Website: apple
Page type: billing-address
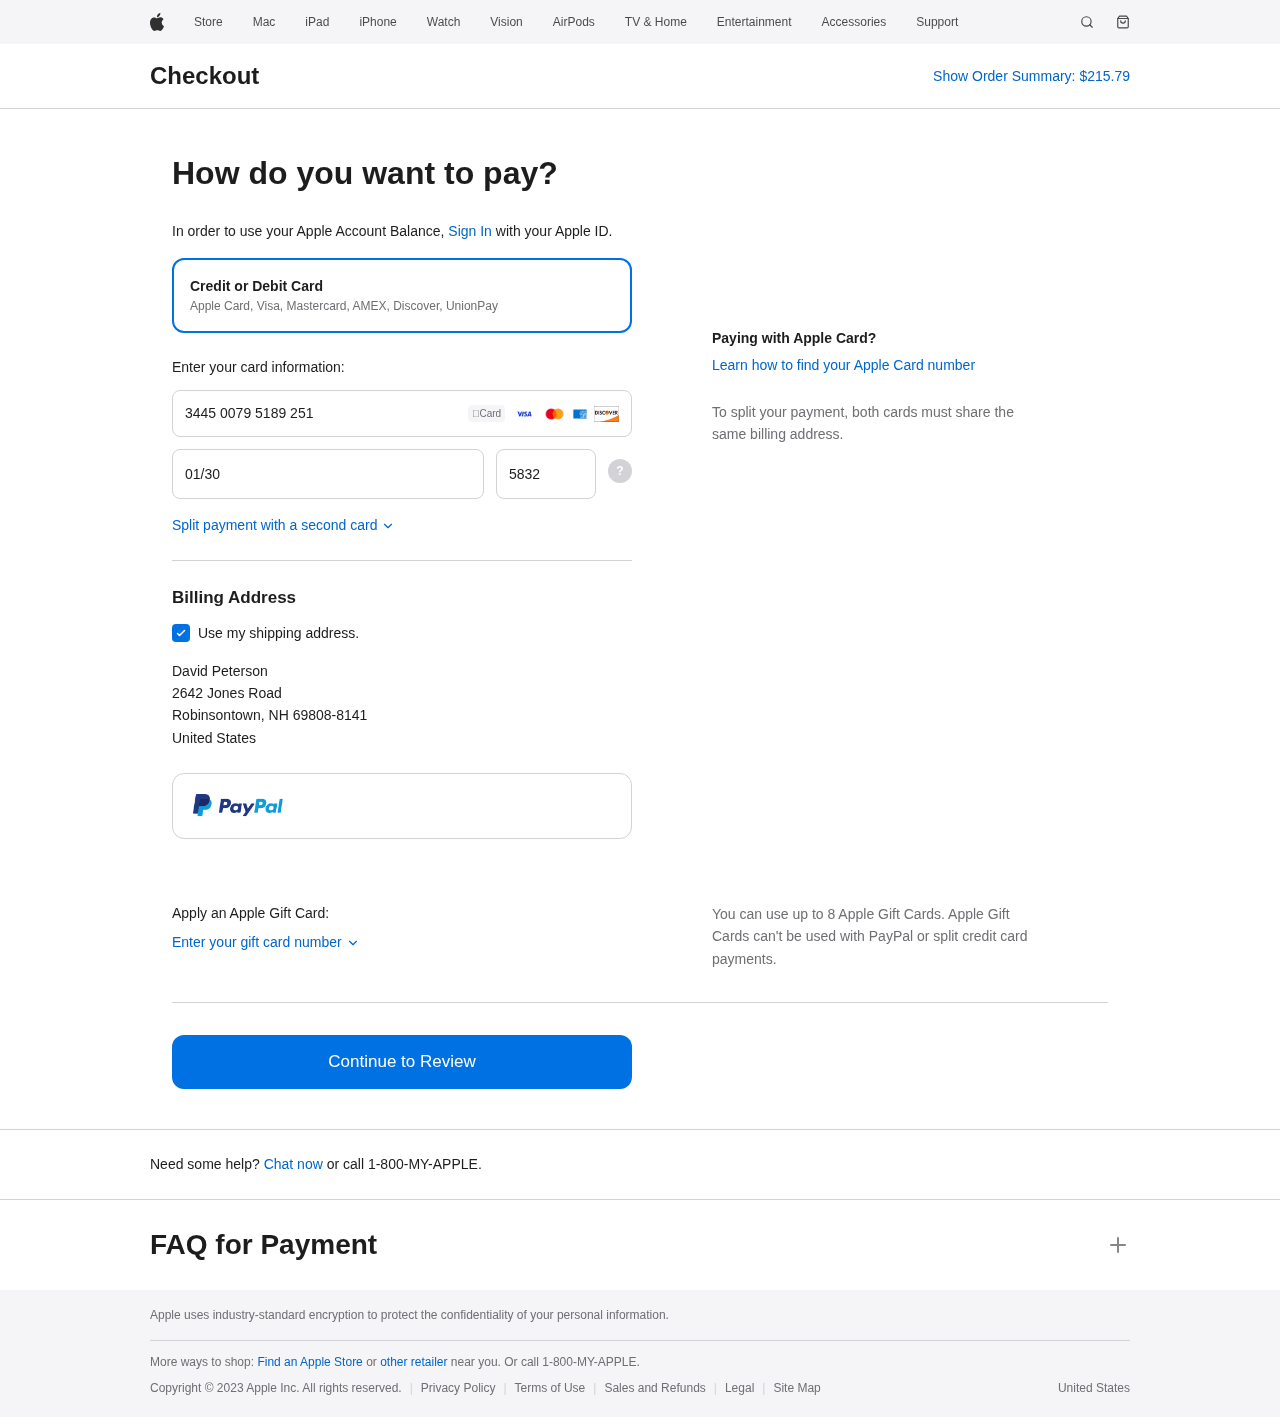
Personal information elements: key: PII_CARD_CVV
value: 5832
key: PII_CARD_EXPIRY
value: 01/30
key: PII_CARD_NUMBER
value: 3445 0079 5189 251
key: PII_CITY
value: Robinsontown
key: PII_COUNTRY
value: United States
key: PII_FULLNAME
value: David Peterson
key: PII_POSTCODE_FULL
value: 69808-8141
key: PII_STATE_ABBR
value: NH
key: PII_STREET
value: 2642 Jones Road
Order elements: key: ORDER_TOTAL
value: $215.79